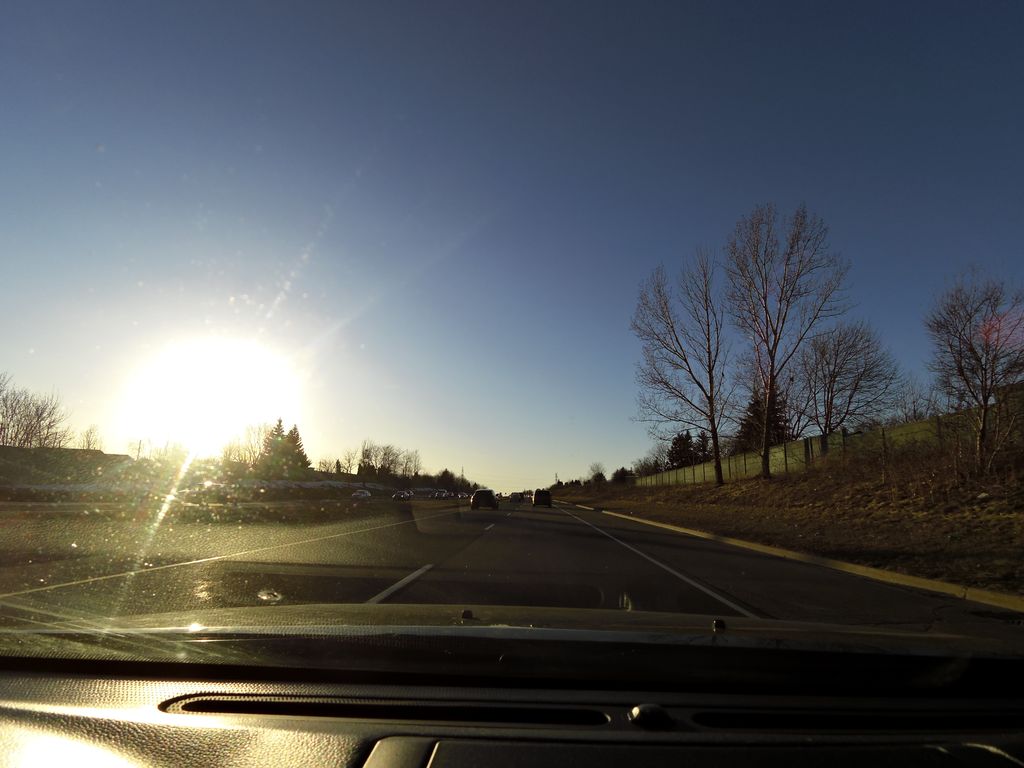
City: hamilton